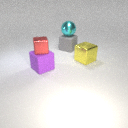
large cyan metal sphere behind small red metal cube